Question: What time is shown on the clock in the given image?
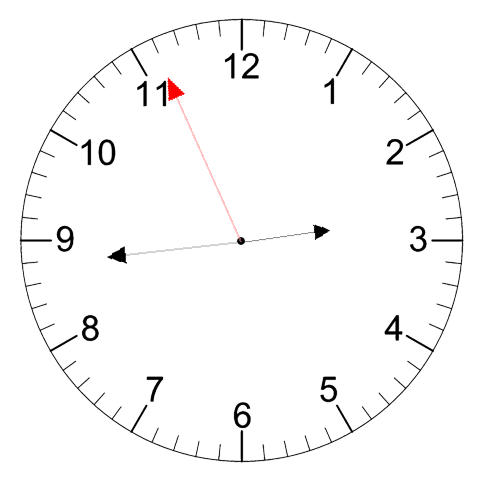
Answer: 02:43:56